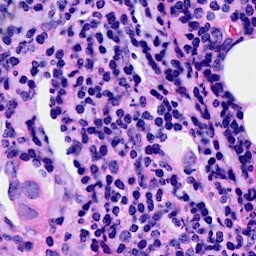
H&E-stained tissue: Breast